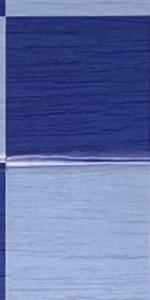
Label: Empty